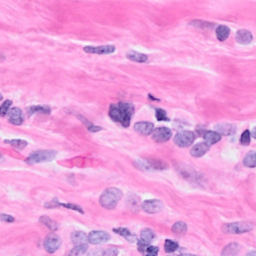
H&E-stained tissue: Breast